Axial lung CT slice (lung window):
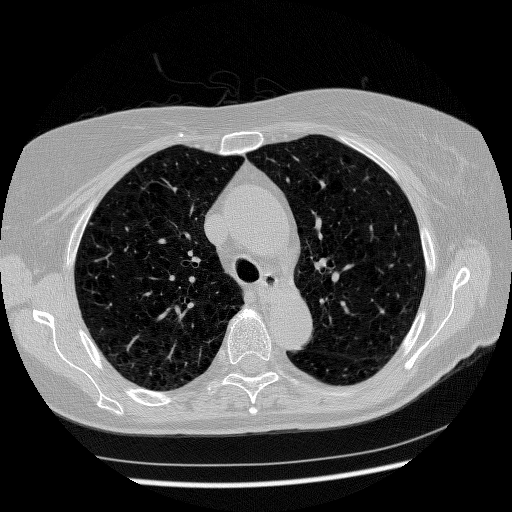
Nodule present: no